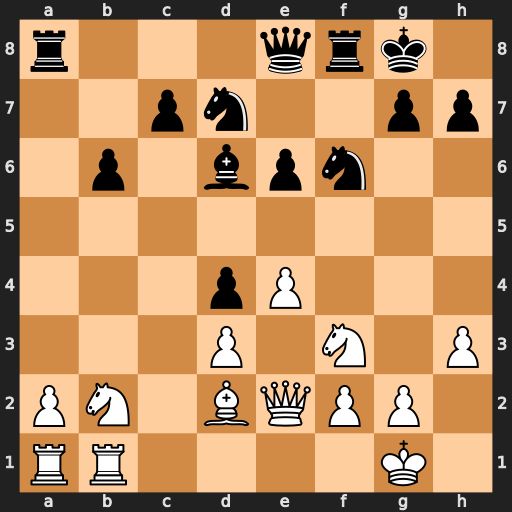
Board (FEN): r3qrk1/2pn2pp/1p1bpn2/8/3pP3/3P1N1P/PN1BQPP1/RR4K1
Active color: w
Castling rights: -
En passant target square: -
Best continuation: e5 Nxe5 Nxe5